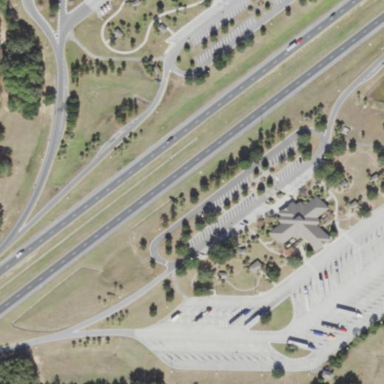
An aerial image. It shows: Rest area along the road.